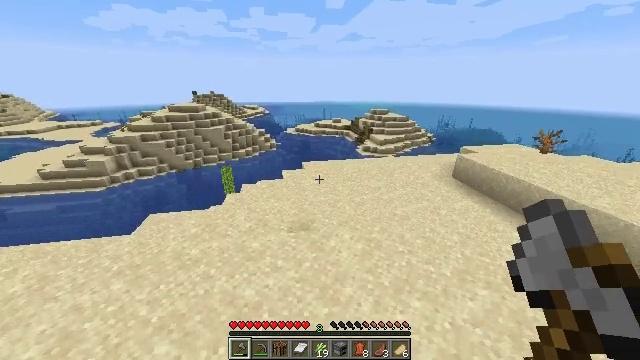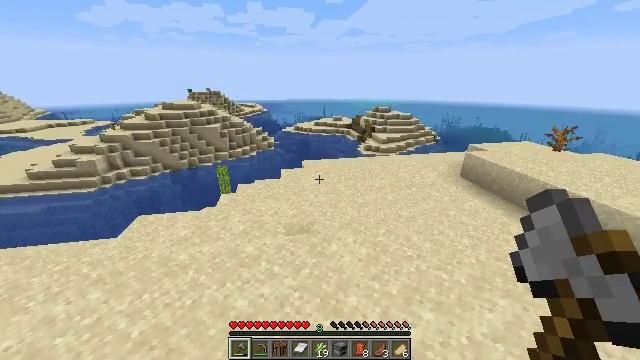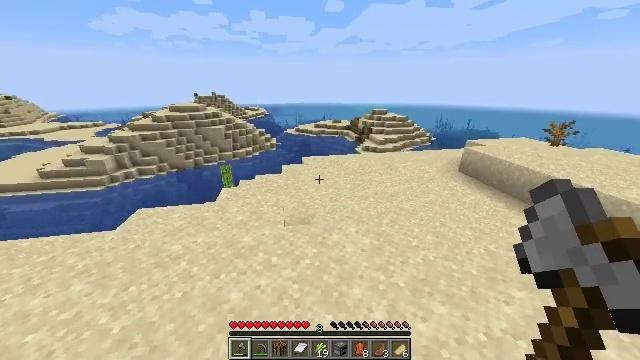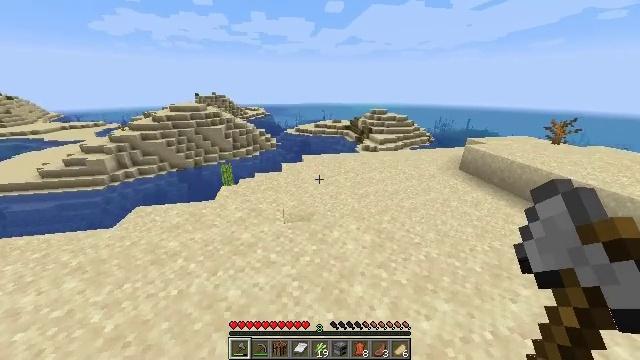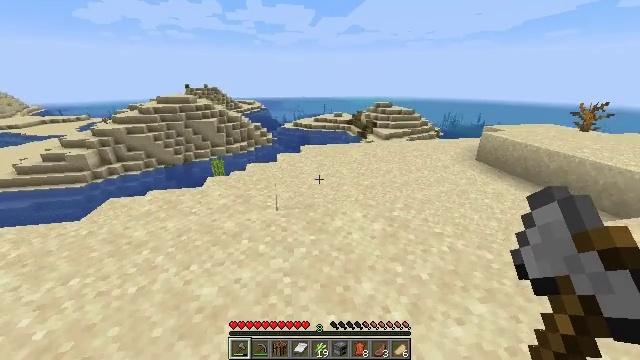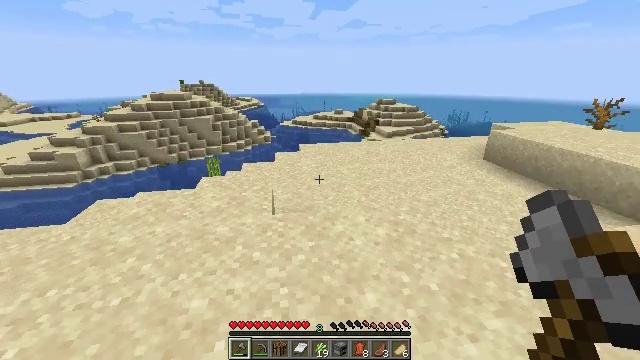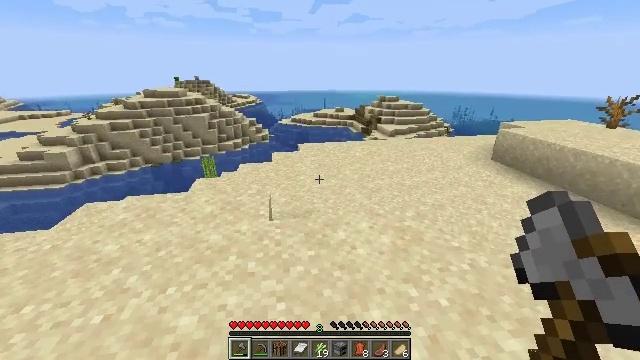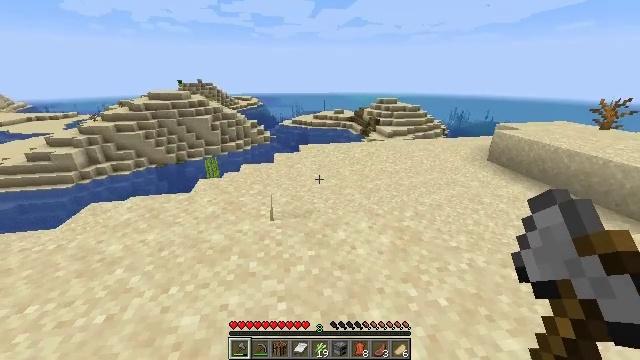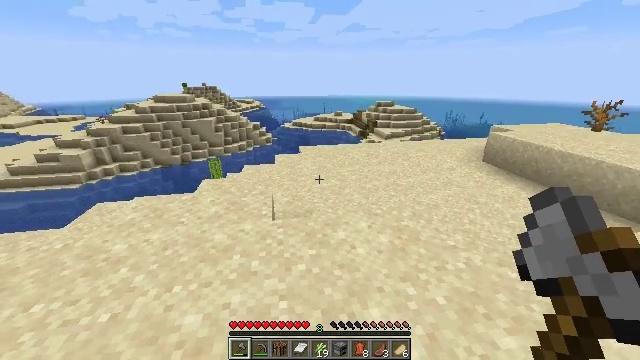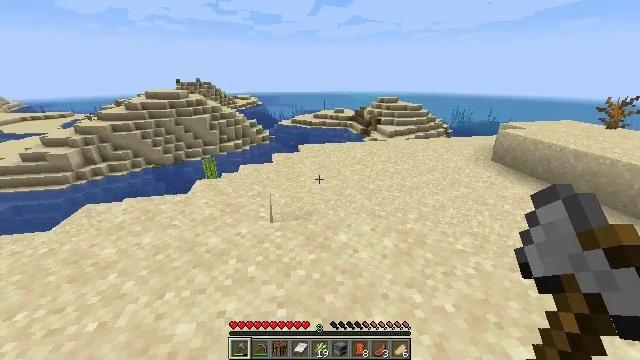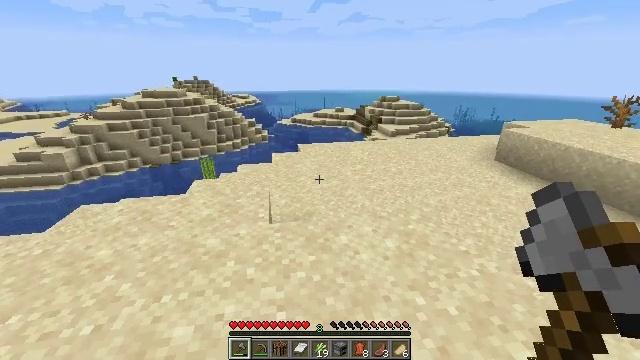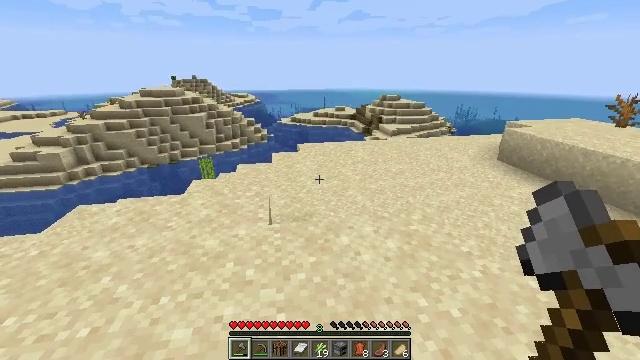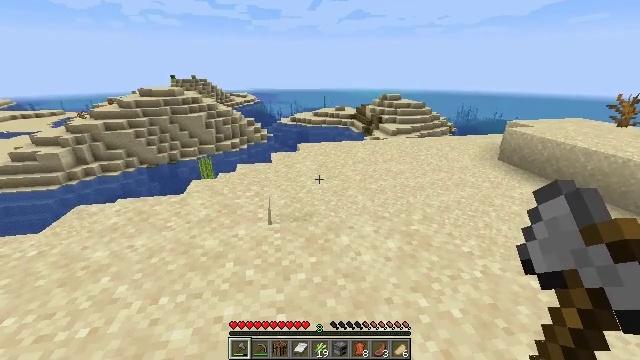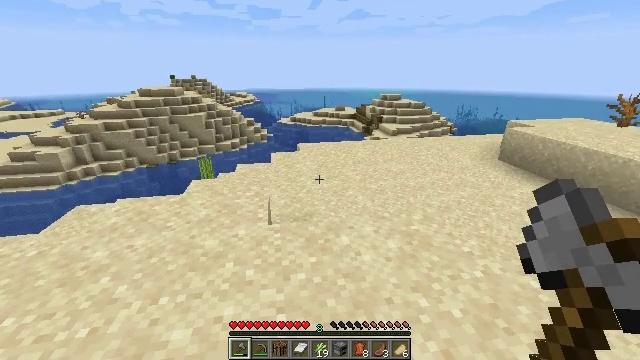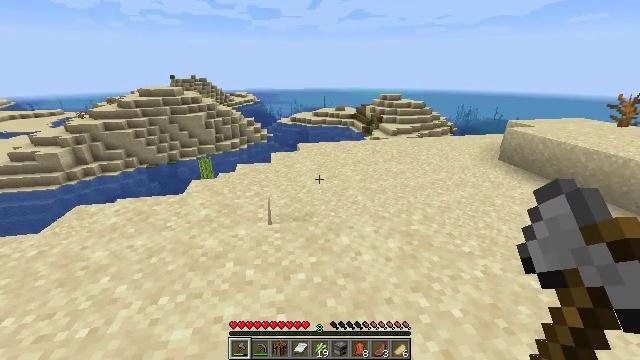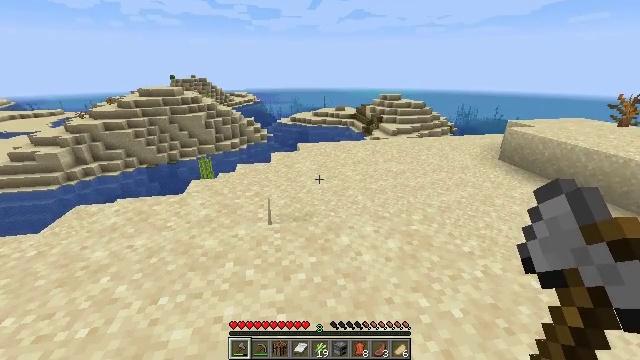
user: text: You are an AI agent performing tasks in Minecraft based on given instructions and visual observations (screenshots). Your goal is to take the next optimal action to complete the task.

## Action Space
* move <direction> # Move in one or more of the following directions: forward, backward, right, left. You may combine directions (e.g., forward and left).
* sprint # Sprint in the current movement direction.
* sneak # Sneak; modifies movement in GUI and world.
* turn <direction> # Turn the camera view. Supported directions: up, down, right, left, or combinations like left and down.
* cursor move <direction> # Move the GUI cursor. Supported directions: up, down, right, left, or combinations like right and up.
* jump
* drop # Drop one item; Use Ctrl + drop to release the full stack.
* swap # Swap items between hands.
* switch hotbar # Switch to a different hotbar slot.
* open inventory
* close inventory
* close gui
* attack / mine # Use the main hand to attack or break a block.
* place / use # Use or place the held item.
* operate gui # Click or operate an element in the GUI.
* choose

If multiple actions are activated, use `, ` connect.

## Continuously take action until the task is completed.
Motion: motion action
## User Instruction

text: Collect the dead bush from dry areas.
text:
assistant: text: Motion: move forward
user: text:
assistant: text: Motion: move forward
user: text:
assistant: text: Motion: no_op
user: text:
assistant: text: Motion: no_op
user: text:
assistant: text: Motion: no_op
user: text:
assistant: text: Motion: no_op
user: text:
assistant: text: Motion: no_op
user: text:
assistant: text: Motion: no_op
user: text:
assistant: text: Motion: no_op
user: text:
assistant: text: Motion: no_op
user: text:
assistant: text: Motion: no_op
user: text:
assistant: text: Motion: no_op
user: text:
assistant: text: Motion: no_op
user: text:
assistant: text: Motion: no_op
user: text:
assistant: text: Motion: no_op
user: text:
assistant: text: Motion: no_op
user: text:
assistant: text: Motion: no_op
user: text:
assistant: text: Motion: no_op
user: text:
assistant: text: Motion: no_op
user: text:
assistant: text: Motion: no_op
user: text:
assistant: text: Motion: no_op
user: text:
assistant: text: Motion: no_op
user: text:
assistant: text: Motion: move forward
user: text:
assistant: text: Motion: move forward
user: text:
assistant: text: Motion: move forward
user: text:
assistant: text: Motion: move forward
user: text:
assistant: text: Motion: move forward
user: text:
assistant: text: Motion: move forward
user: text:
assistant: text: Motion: move forward
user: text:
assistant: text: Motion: move forward